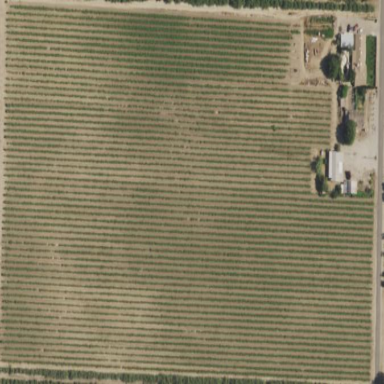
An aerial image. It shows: Beautiful vineyard in the countryside.